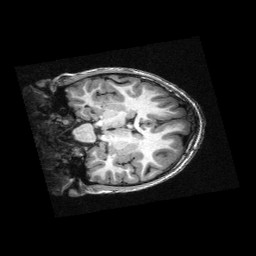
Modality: T1w
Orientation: coronal
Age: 9
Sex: female
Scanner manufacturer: siemens
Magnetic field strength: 3 T
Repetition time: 2.3 s
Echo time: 0.00336 s